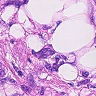
Metastatic tissue present: yes